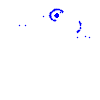
Particle: kaon